Question: I'm new to Flex and am trying to port a pure Flash/AS3 <URL> to Flex 4.5.
It works mostly well, but I'm missing few puzzle parts there:
I've created a custom component based on UIComponent representing a deck of cards (which are an array of Sprites or MovieClips):

In the original pure Flash/AS3 game I was using Tween for the 3 cards at the table - to show the game user, who has put which card (by sliding them towards playing table middle):
'''
import fl.transitions.*;
import fl.transitions.easing.*;
public class Deck extends UIComponent {
private var _card:Array = new Array(3);
private var _tween:Array = new Array(3);
....
override protected function createChildren():void {
_tween[YOU] = new Tween(_card[0], 'y', Regular.easeOut, _card[0].y + 40, _card[0].y, .5, true);
_tween[LEFT] = new Tween(_card[1], 'x', Regular.easeOut, _card[1].x - 40, _card[1].x, .5, true);
_tween[RIGHT] = new Tween(_card[2], 'x', Regular.easeOut, _card[2].x + 40, _card[2].x, .5, true);
....
'''
However Flash Builder 4.5 doesn't seem to know fl.transitions.* packages at all?
Does anybody please have an advice on how to use <URL> here?
Like I've written the rest (my custom Flex component, moving card-Sprites around, etc.) works well. Only the Tween lines had to be commented.
Thank you!
Alex
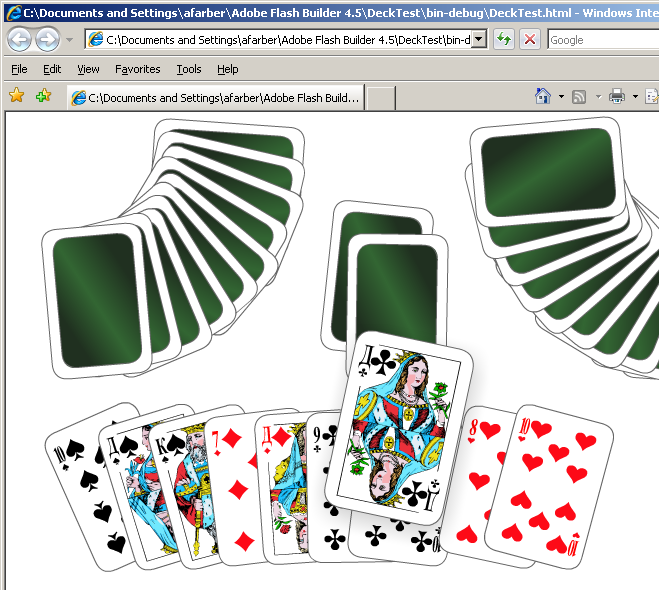
Answer: My first reaction has been to add flash.swc (delivered by Flash CS Pro) to the Flex build path and then:
'''
import fl.transitions.*;
import fl.transitions.easing.*;
'''
can be used again.

But in the long-term I will probably write my own function to move the playing cards and run it on <URL>. Because I don't want to include Tweener or Tweenlite libraries for mere card sliding.
'''
_tween[0] = _card[0].y;
_tween[1] = _card[1].x;
_tween[2] = _card[2].x;
....
_card[0].y = _tween[0] + 20;
addEventListener(Event.ENTER_FRAME, slideCardYou);
_card[1].x = _tween[1] - 20;
addEventListener(Event.ENTER_FRAME, slideCardLeft);
_card[2].x = _tween[2] + 20;
addEventListener(Event.ENTER_FRAME, slideCardRight);
....
private function slideCardYou(event:Event):void {
if (_card[0].y-- < _tween[0])
removeEventListener(Event.ENTER_FRAME, slideCardYou);
}
private function slideCardLeft(event:Event):void {
if (_card[1].x++ > _tween[1])
removeEventListener(Event.ENTER_FRAME, slideCardLeft);
}
private function slideCardRight(event:Event):void {
if (_card[2].x-- < _tween[2])
removeEventListener(Event.ENTER_FRAME, slideCardRight);
}
'''
Also I've looked at mx.effects.Tween and spark.effects.Animate but they seem to be more appropriate for UIComponents and not Sprites as in my case.